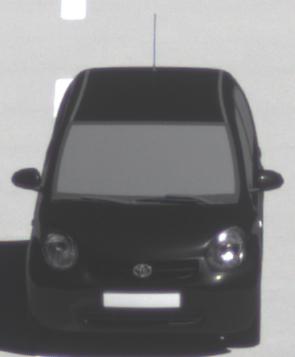
Make: Toyota
Model: Passo
Detailed model: Toyota Passo X Yururi
Model produced from: 2010
Model produced until: 2016
Doors: 5
Color: black
Road condition: dry road
Daytime: midday
Contrast: high contrast